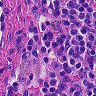
Metastatic tissue present: no